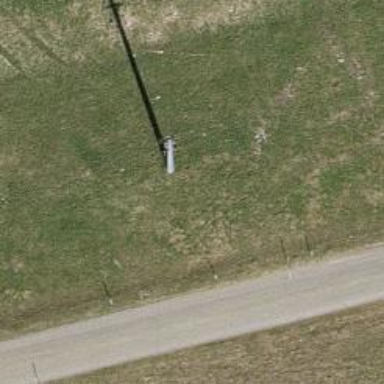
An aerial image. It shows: Minor power line.